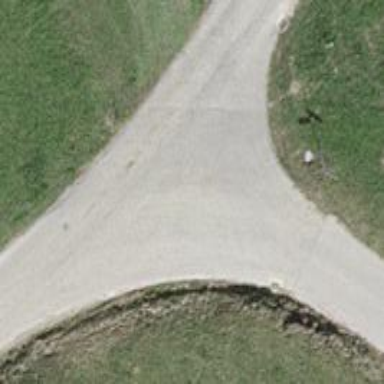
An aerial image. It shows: Unclassified road.